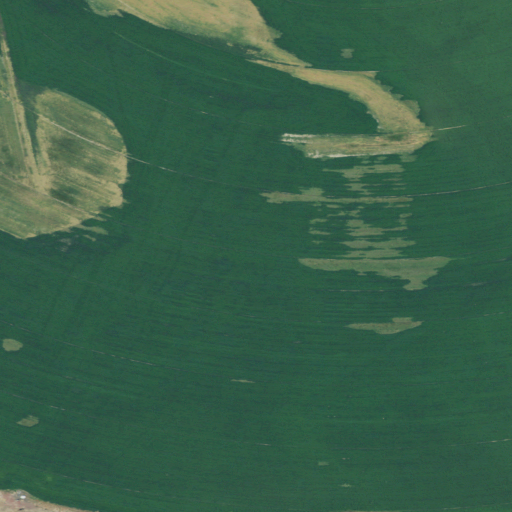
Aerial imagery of valley in Oregon named Virginia Valley containing cultivated crops and woody wetlands